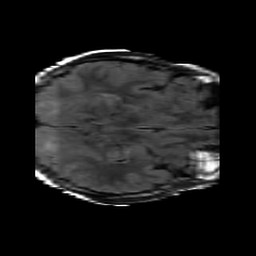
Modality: FLAIR
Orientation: axial
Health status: ill
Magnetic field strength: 3 T